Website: crate-barrel
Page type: delivery-shipping
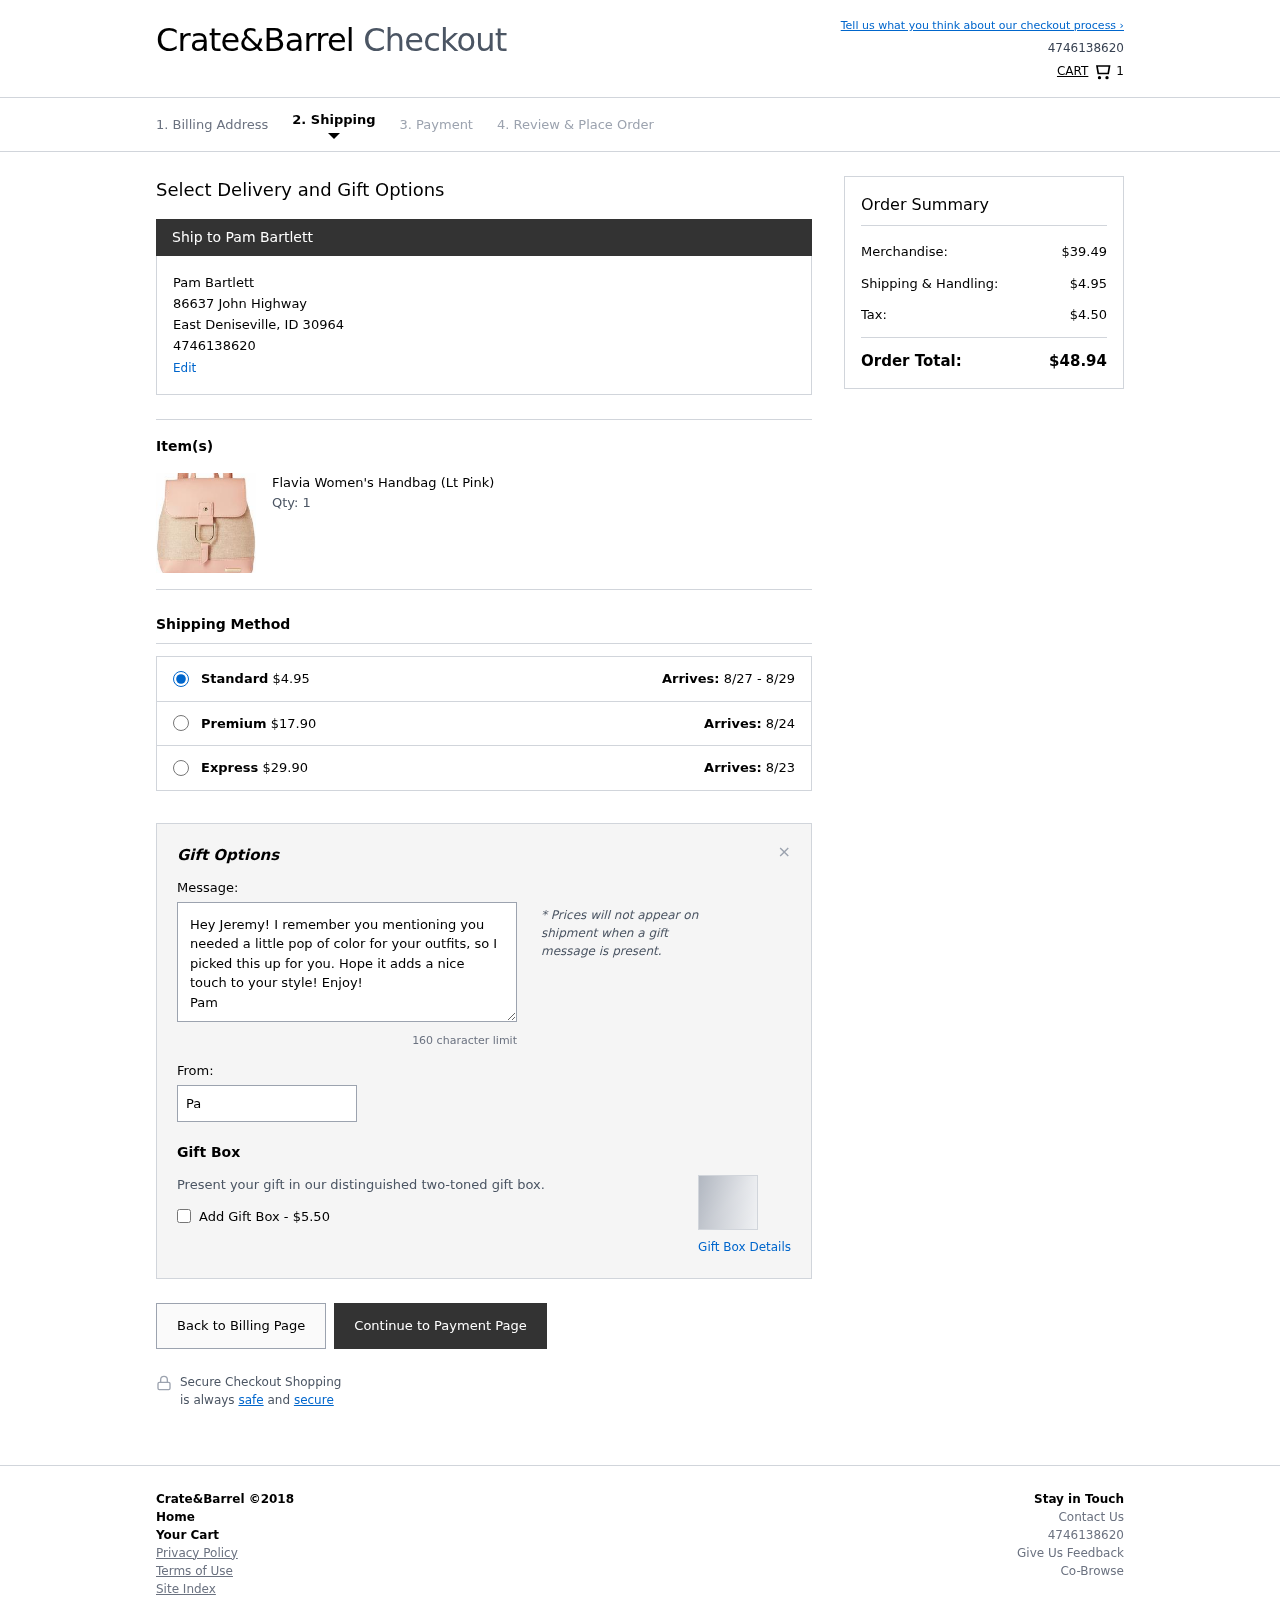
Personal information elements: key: PII_CITY
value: East Deniseville
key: PII_FULLNAME
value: Pam Bartlett
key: PII_PHONE
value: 4746138620
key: PII_POSTCODE
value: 30964
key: PII_STATE_ABBR
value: ID
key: PII_STREET
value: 86637 John Highway
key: PII_FIRSTNAME
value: Pam
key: PII_LASTNAME
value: Bartlett
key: PII_FULLNAME2
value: Pam Bartlett
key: PII_FULLNAME3
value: Pam Bartlett
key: PII_FIRSTNAME2
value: Pam
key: PII_FIRSTNAME3
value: Pam
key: PII_LASTNAME2
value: Bartlett
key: PII_LASTNAME3
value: Bartlett
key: PII_FIRSTNAME_DERIVED
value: Pam
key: PII_LASTNAME_DERIVED
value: Bartlett
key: PII_FULLNAME_DERIVED
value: Pam Bartlett
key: PII_NAME_FULL_DERIVED
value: Pam Bartlett
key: PII_PHONE_LINE
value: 8620
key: PII_PHONE_SUFFIX
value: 8620
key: PII_PHONE2
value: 4746138620
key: PII_PHONE3
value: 4746138620
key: PII_PHONE_NUMERIC
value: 4746138620
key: PII_PHONE_LINE_NUMERIC
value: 8620
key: PII_PHONE_SUFFIX_NUMERIC
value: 8620
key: PII_PHONE2_NUMERIC
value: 4746138620
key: PII_PHONE3_NUMERIC
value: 4746138620
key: PII_PHONE_DIGITS
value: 4746138620
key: PII_PHONE_LAST4
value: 8620
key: PII_GIFT_MESSAGE
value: Hey Jeremy! I remember you mentioning you needed a little pop of color for your outfits, so I picked this up for you. Hope it adds a nice touch to your style! Enjoy!
Pam
Product elements: key: PRODUCT1_NAME
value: Flavia Women's Handbag (Lt Pink)
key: PRODUCT1_QUANTITY
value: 1
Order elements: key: ORDER_NUM_ITEMS
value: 1
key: ORDER_SHIPPING_COST
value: $4.95
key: ORDER_DELIVERY_DATE
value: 8/27 - 8/29
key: PREMIUM_SHIPPING_COST
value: $17.90
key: PREMIUM_DELIVERY_DATE
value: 8/24
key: EXPRESS_SHIPPING_COST
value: $29.90
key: EXPRESS_DELIVERY_DATE
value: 8/23
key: ORDER_SUBTOTAL
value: $39.49
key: ORDER_SHIPPING_COST2
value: $4.95
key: ORDER_TAX
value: $4.50
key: ORDER_TOTAL
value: $48.94